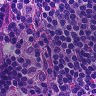
Metastatic tissue present: no